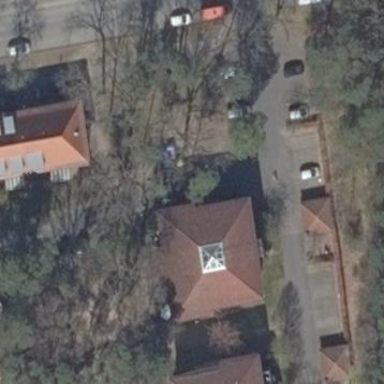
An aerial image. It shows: House with pyramidal roof oriented along its structure.